Question: When designing a table for a many to many relations ship <URL> sides primary key will come to the [M] side the middle table, my current middle table is
'''
Salesline : Itemid(PK), SOId(PK), userid(PK)
'''
or
'''
Salesline : Itemid(PK), SOId(PK),
userid_salesorder(PK) , // links to the salesorder.userid attribute
userid_item(PK) // links to the item.userid attribute
'''
Which is the correct way ?

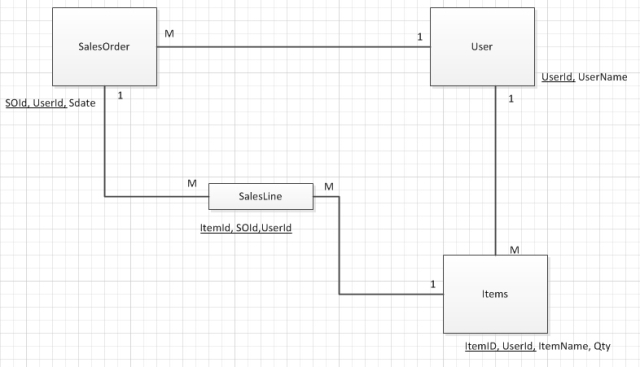
Answer: Looks like the natural realtionships between your entities are:
- - - -
I would recommend to break the realtionship between the User and Item tables and to move the quantity of the particular item ordered to the SalesLine table. User, SalesOrder and Item should have simple, possibly surrogate, primary key. The primary key of the SalesLine may be composite, consisting of the foreign key to the SalesOreder table and, say, a line number within the order.